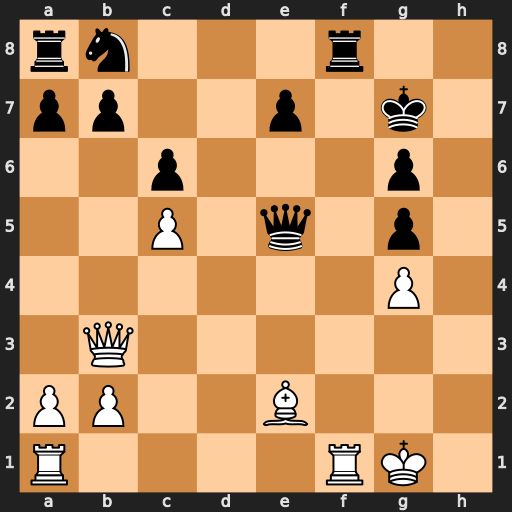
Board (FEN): rn3r2/pp2p1k1/2p3p1/2P1q1p1/6P1/1Q6/PP2B3/R4RK1
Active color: w
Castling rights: -
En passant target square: -
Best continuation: Rxf8 Kxf8 Rf1+ Ke8 Qg8+